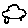
Label: car